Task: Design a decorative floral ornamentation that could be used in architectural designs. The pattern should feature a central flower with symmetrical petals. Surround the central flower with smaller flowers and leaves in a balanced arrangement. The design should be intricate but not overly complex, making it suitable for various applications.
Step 1261:
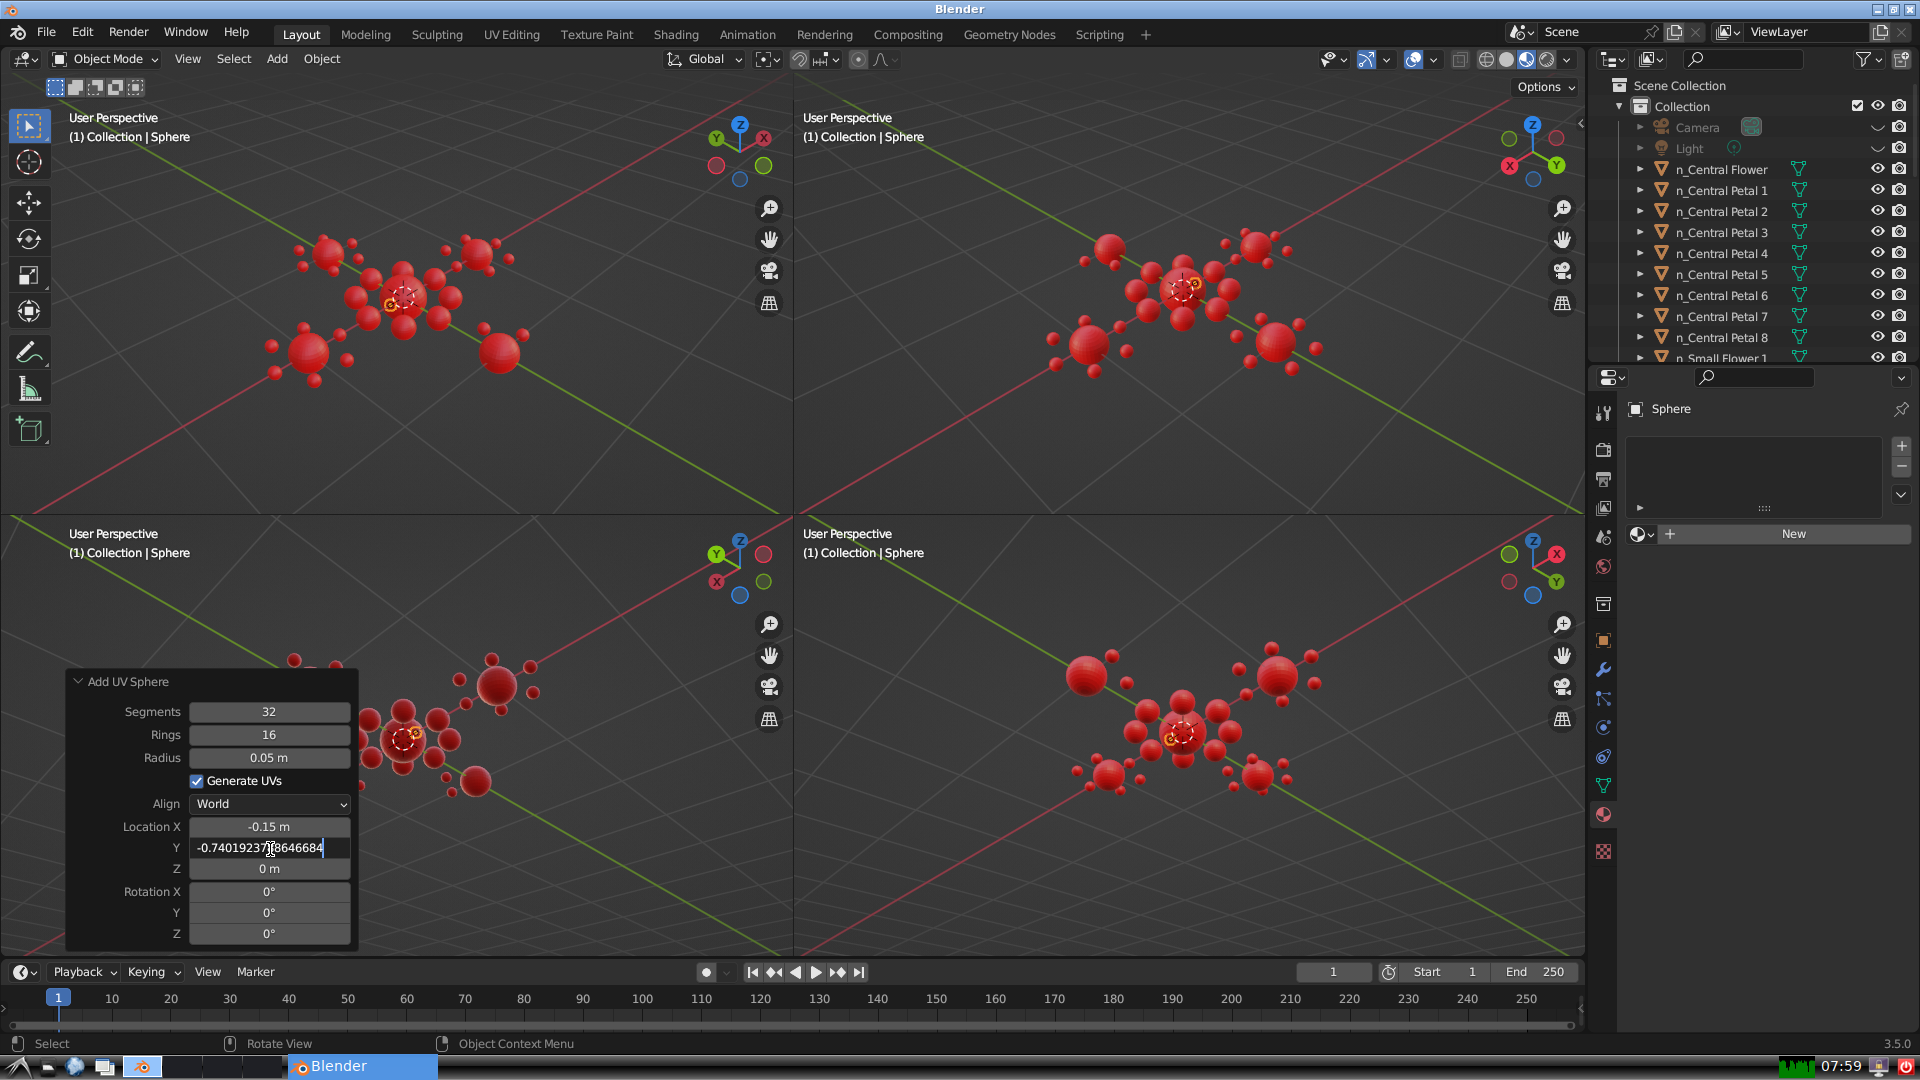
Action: {"key_press": ['Return']}